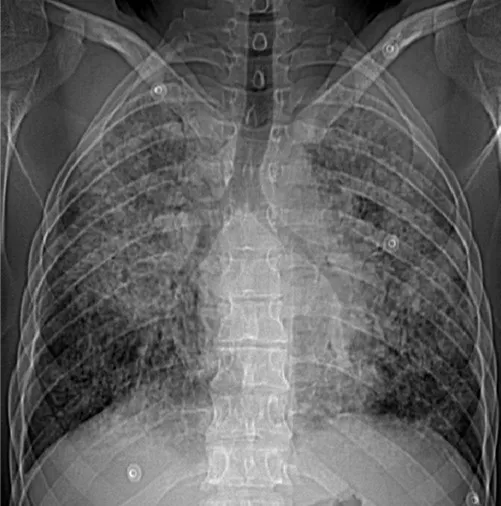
Chest X ray: bilateral alveolar opacities.
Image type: radiology (x_ray)